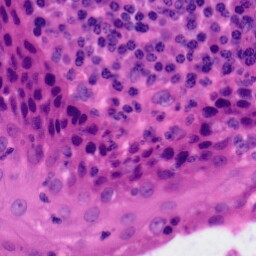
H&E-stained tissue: Tonsil